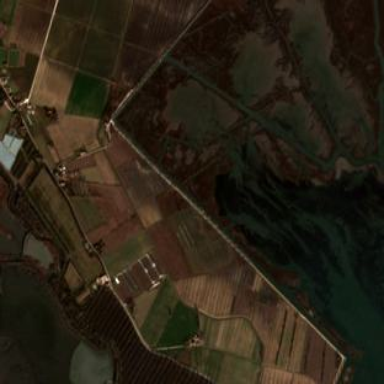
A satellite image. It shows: Saltmarsh wetland area.